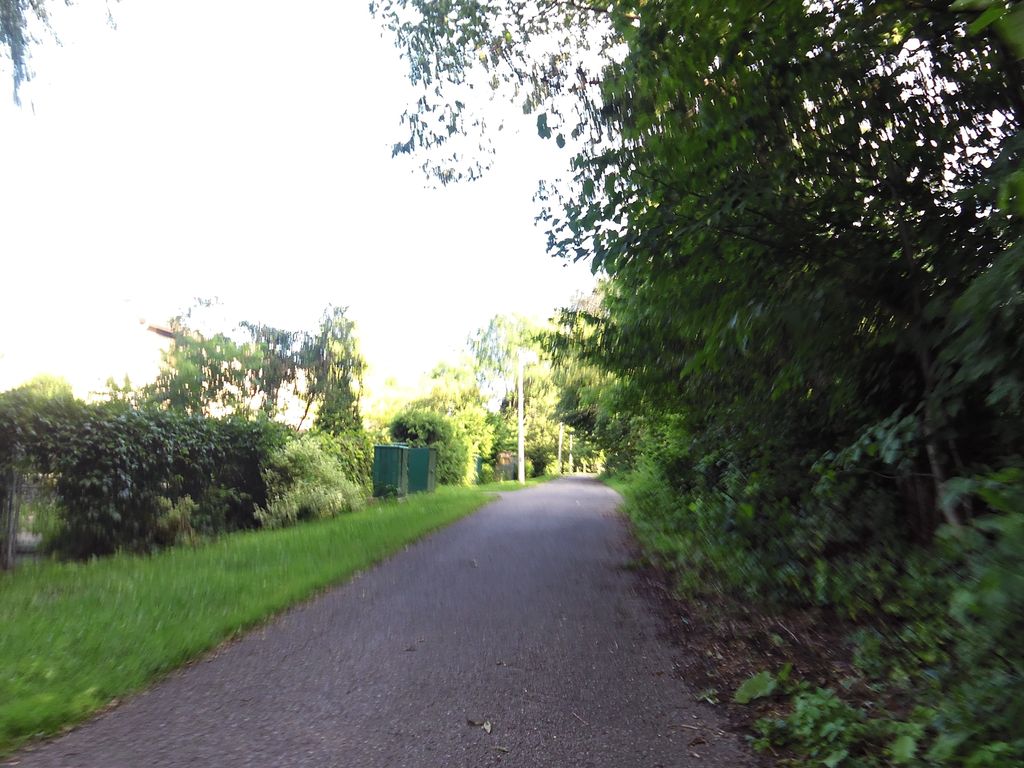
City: ottawa-gatineau